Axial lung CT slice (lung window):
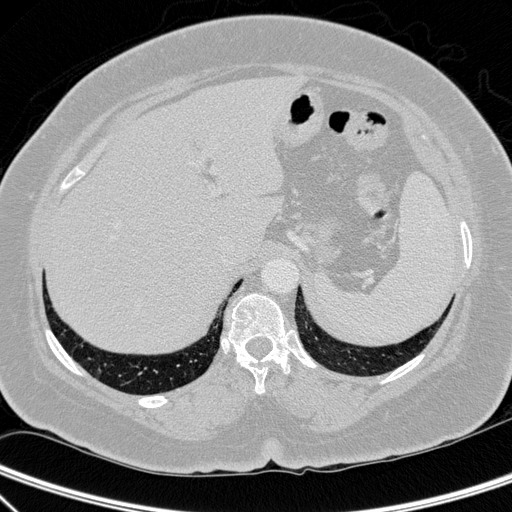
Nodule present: no